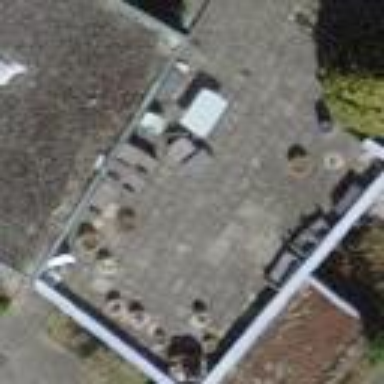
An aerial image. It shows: Terrace building.